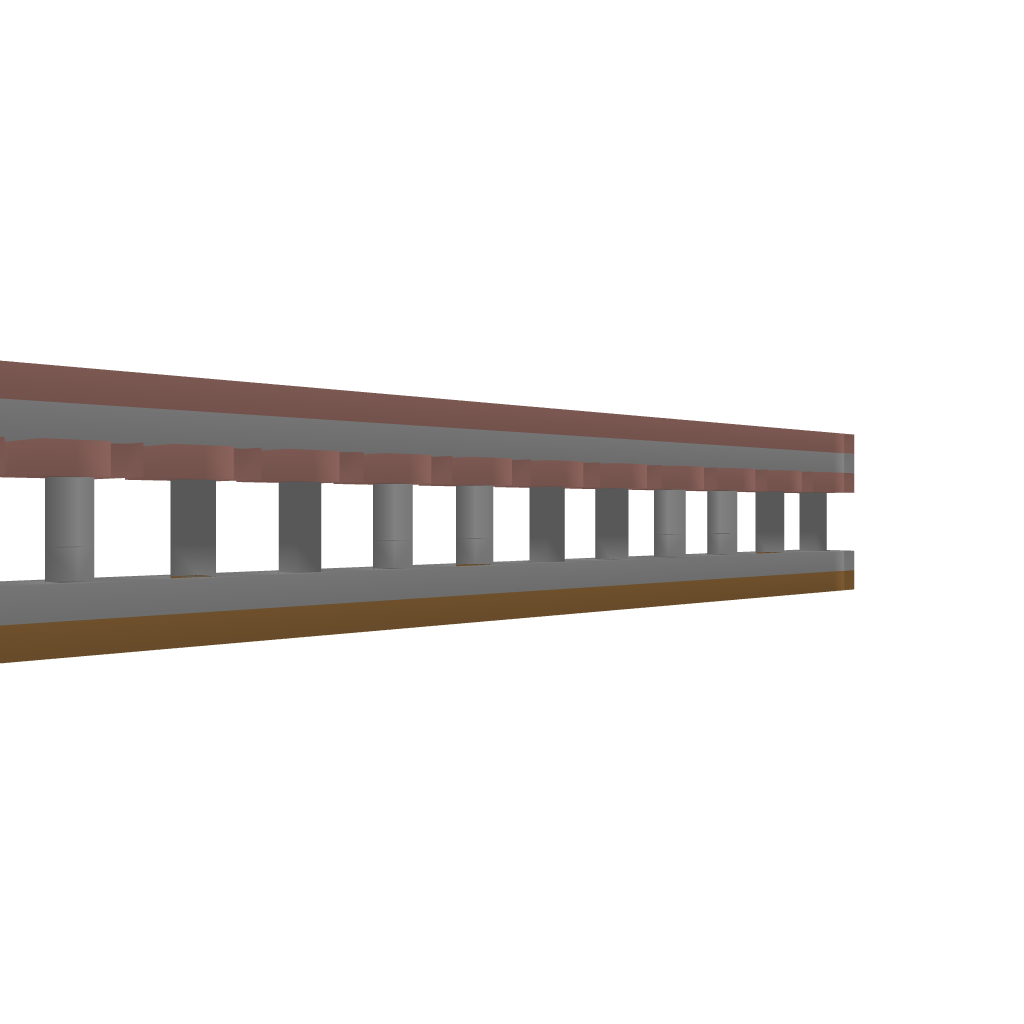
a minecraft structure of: Simple Minecart Bridge #1 Straight Rail good quality